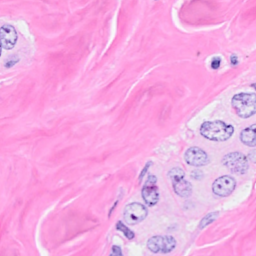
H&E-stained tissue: Breast